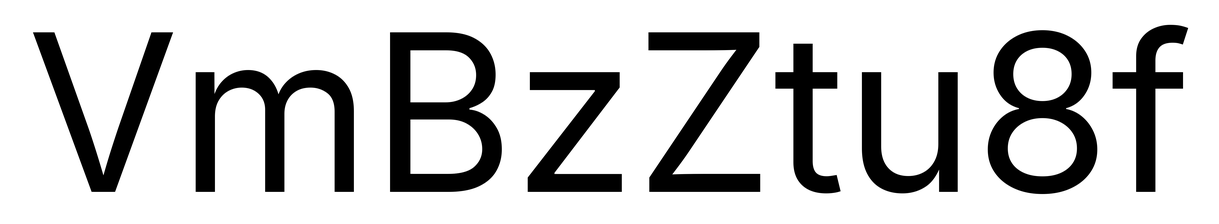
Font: Inter_Regular